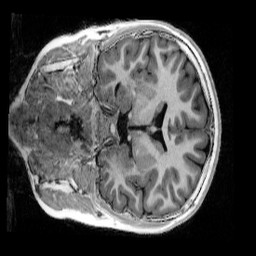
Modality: UNIT1_denoised
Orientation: coronal
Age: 9
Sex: male
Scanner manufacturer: siemens
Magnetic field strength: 3 T
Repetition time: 4 s
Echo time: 0.00303 s